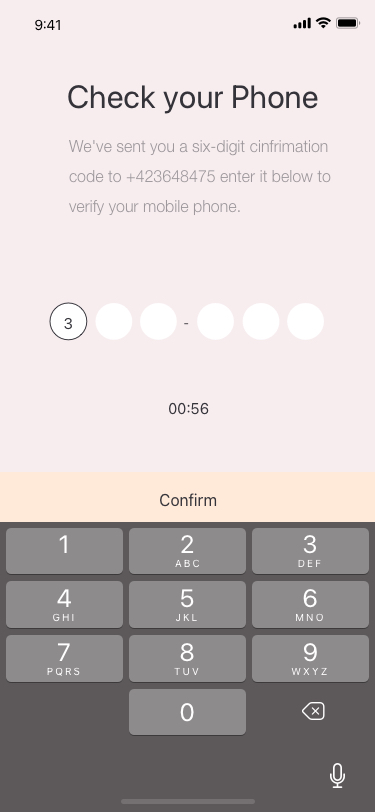
Text in this UI design:
00:56
-
We've sent you a six-digit cinfrimation code to +423648475 enter it below to verify your mobile phone.
Check your Phone